Question: I'm trying to learn Bootstrap and was practicing with their components. It was working wonderfully, but when I tried to add some PHP error messages of my own I get an undesired effect on the '@' component:

'''
<div class="col-md-4 input-group">
<span class="input-group-addon">@</span>
<input type="email" class="form-control" id="email" name="email" placeholder="someone@example.com" value="<?php echo htmlspecialchars($_POST['email']); ?>">
<?php echo "<p class='text-danger'>$errEmail</p>";?>
</div>
'''
Why does it happen? I've tried to nest, style, and it doesn't work.
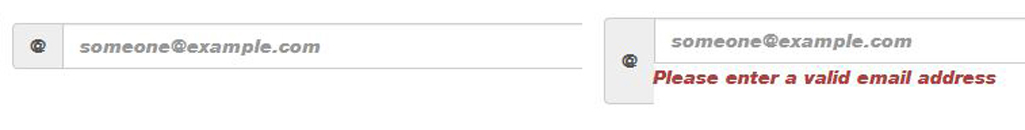
Answer: Move your paragraph outside the input group:
'''
<div class="col-md-4 input-group">
<span class="input-group-addon">@</span>
<input type="email" ...>
</div>
<?php echo "<p class='text-danger'>$errEmail</p>";?>
'''
<URL>